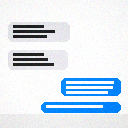
Screen state: on